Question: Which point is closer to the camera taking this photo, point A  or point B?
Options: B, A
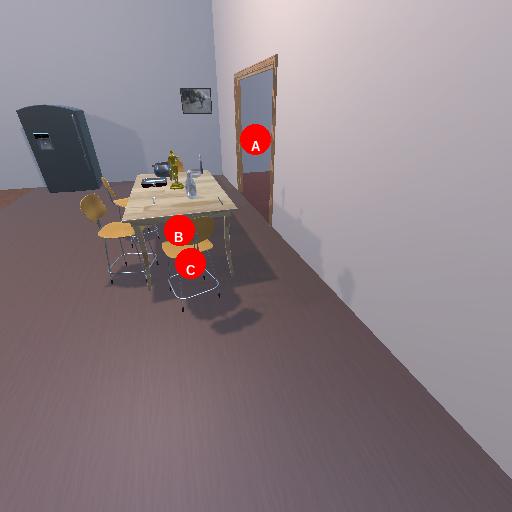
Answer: B